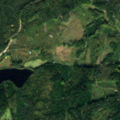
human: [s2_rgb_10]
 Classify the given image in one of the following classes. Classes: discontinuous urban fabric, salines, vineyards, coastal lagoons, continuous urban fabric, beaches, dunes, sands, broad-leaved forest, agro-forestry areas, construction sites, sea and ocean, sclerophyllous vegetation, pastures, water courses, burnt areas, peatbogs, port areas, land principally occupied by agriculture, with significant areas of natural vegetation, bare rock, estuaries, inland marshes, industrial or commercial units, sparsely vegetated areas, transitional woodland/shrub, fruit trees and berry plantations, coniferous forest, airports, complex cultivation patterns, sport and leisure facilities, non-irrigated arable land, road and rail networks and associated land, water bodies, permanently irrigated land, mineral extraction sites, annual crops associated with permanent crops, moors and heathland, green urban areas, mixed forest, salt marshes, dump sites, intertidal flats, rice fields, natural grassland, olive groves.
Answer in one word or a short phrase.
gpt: coniferous forest, mixed forest, transitional woodland/shrub